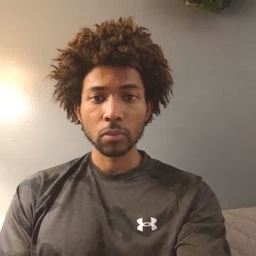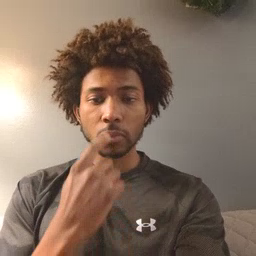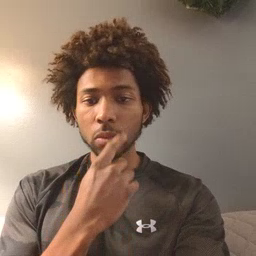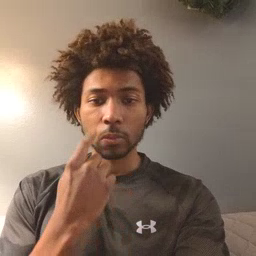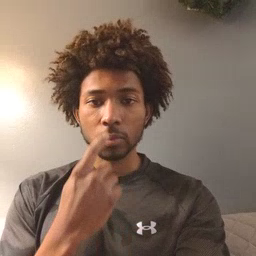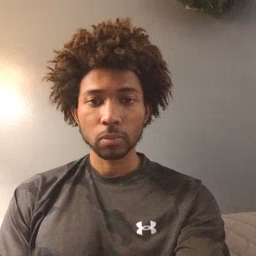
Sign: mouth